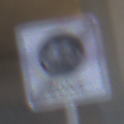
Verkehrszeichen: EndeFahrradzone
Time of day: Midday
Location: Roofed (Underpass)
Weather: Clear
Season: NotSpecified
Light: Natural